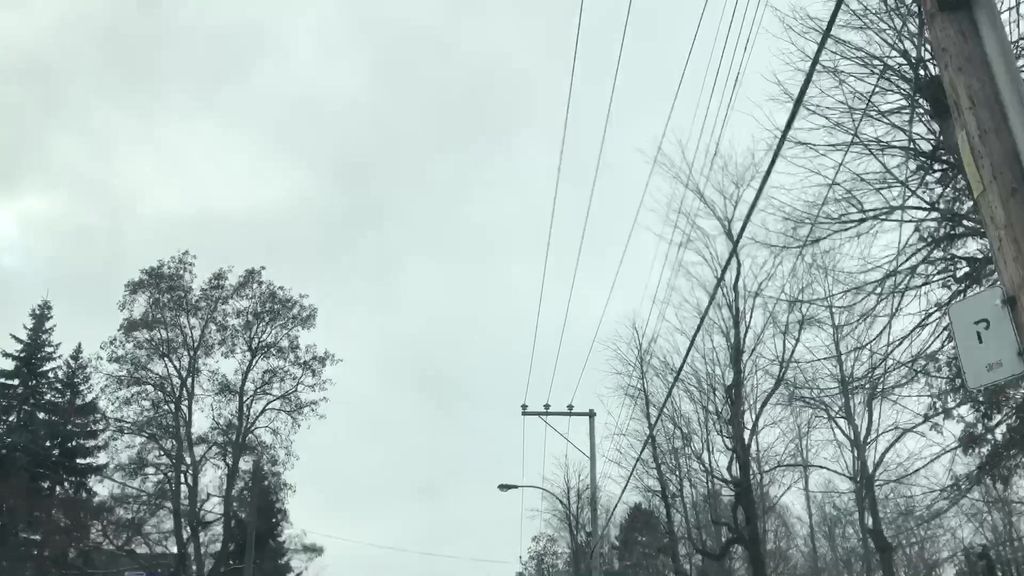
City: montreal